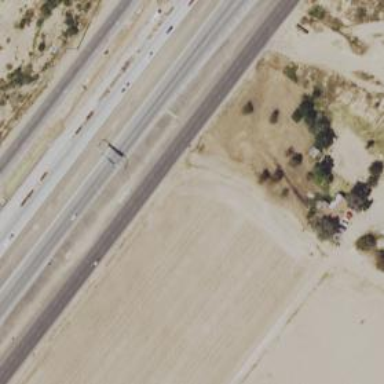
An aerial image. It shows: Secondary road with frontage road alongside.